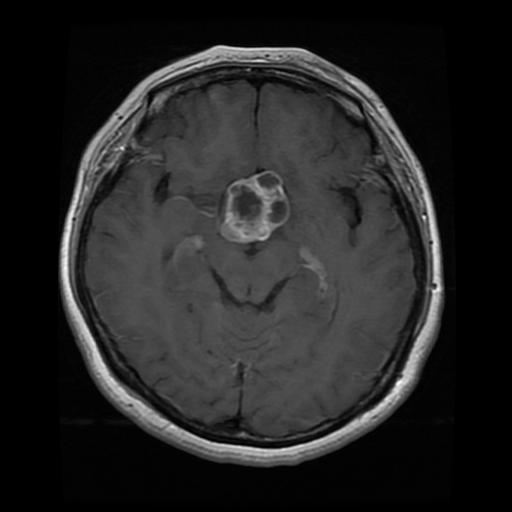
Label: pituitary